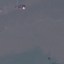
Land use / land cover class: SeaLake